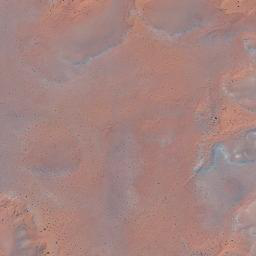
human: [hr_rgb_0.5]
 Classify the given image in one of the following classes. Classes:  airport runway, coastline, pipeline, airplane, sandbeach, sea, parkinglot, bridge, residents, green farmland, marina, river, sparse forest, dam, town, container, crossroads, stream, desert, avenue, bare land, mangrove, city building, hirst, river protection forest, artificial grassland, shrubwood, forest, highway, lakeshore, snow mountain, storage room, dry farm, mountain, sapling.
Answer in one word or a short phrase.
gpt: desert